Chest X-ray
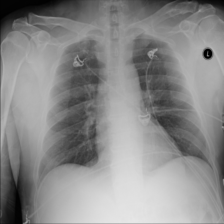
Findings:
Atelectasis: negative
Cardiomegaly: negative
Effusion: negative
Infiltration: negative
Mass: negative
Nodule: negative
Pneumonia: negative
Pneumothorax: negative
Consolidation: negative
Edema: negative
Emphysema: negative
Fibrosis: negative
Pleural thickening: negative
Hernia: negative